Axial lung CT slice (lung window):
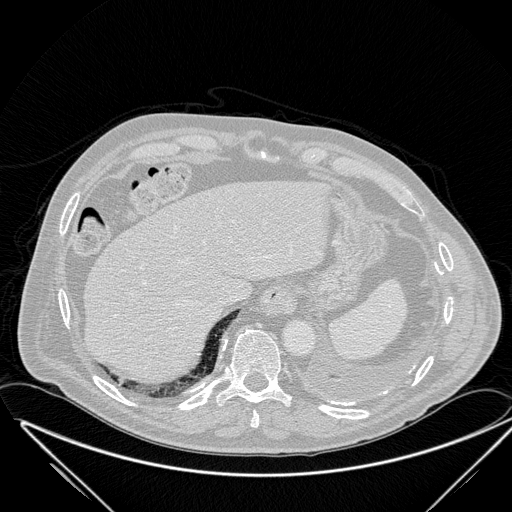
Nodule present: no